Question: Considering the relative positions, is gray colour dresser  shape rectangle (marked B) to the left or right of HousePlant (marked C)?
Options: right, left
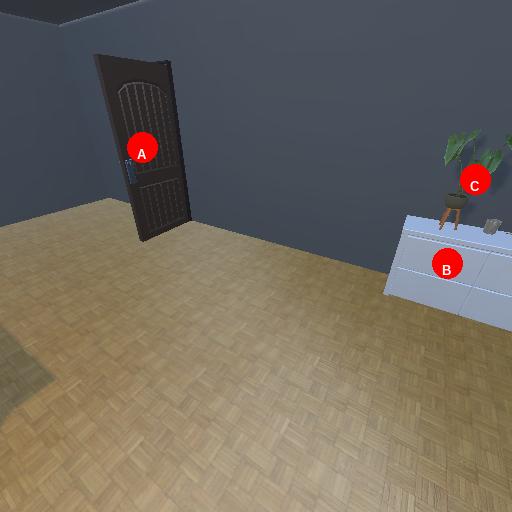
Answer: right